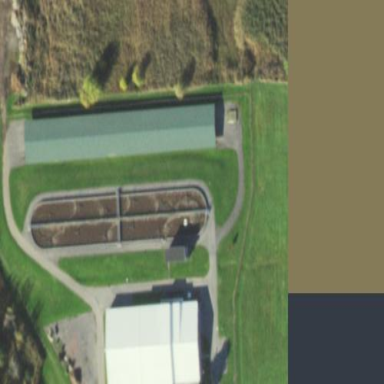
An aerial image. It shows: Wastewater plant.